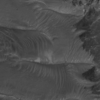
Label: not_dusty